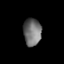
Tissue: lung
Cell type: Others
Senescence score: 0.2315
Nuclear area (px): 479
Mean DAPI intensity: 112.048